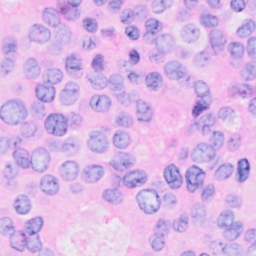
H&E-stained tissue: Breast